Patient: sex M, age 73
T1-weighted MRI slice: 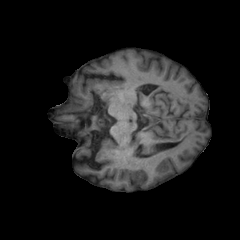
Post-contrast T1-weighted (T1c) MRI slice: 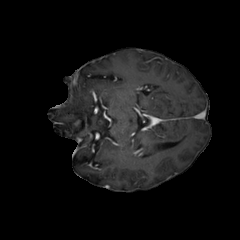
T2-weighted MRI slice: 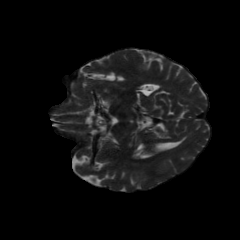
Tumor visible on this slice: no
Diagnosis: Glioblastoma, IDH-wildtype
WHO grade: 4